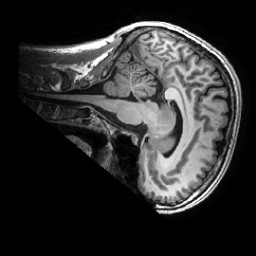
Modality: T1w
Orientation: sagittal
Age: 31
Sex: male
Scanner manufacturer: ge
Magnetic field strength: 3 T
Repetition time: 0.0073 s
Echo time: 0.003 s